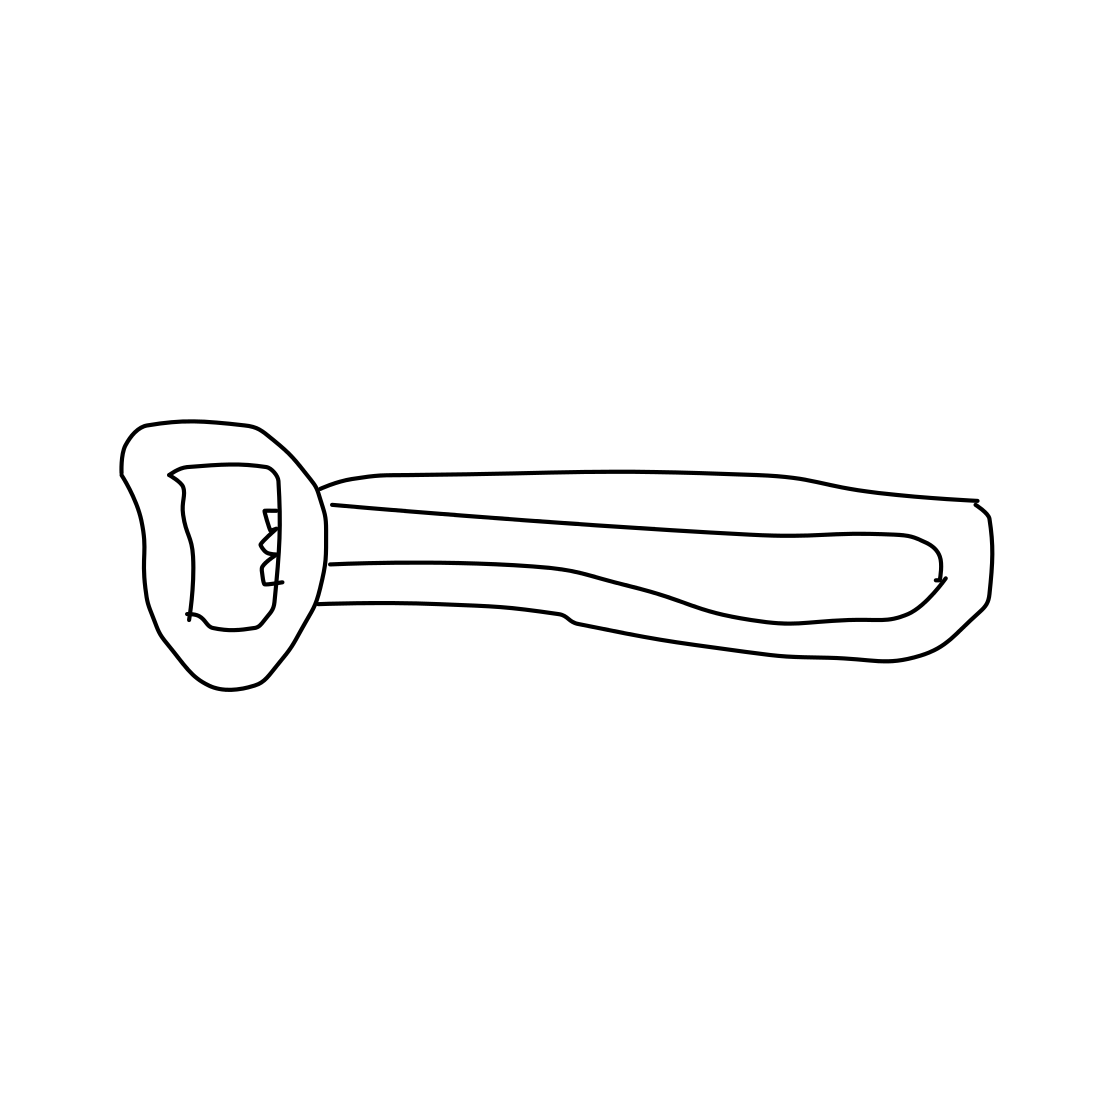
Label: bottle opener